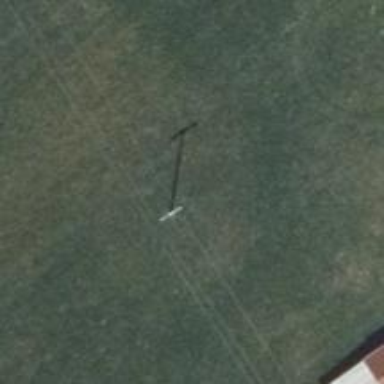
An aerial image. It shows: Power pole.